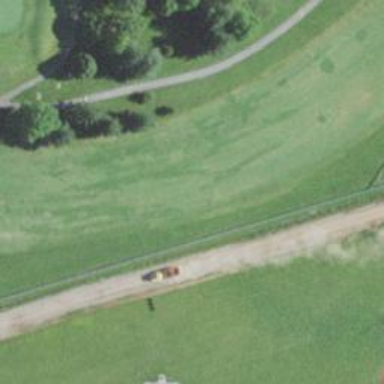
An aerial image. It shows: View of golf hole.